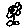
Label: flower